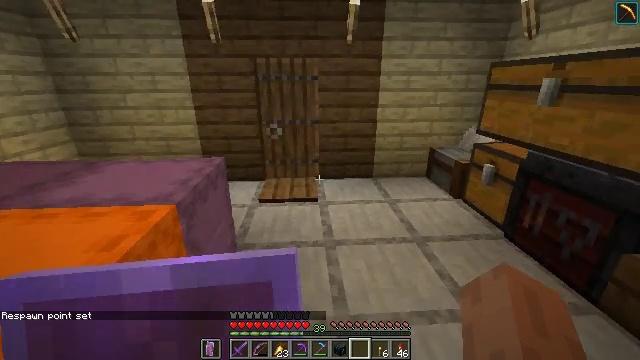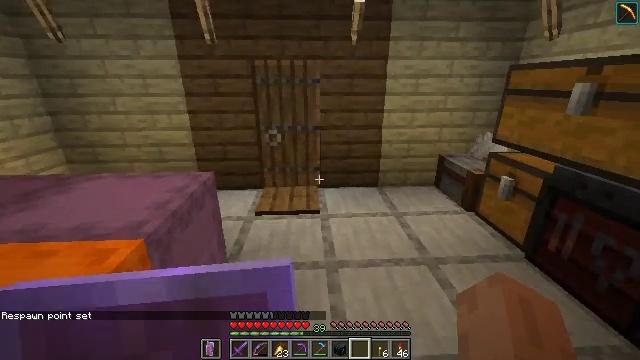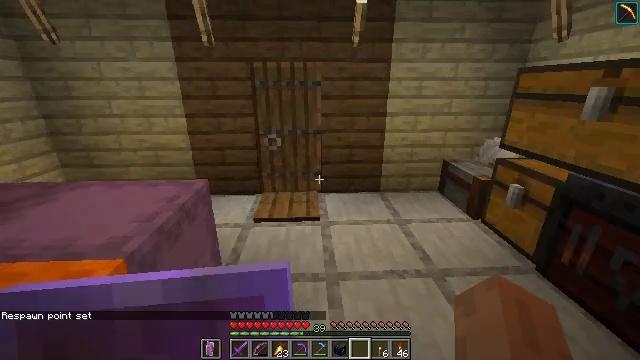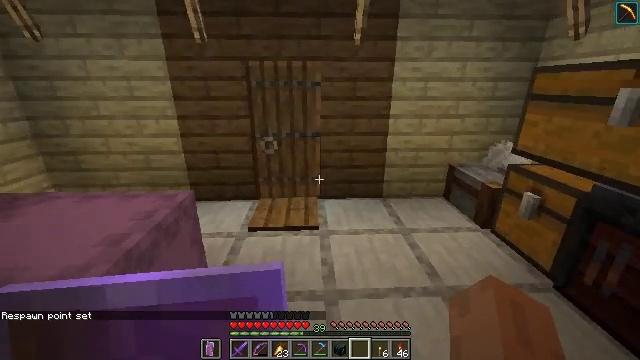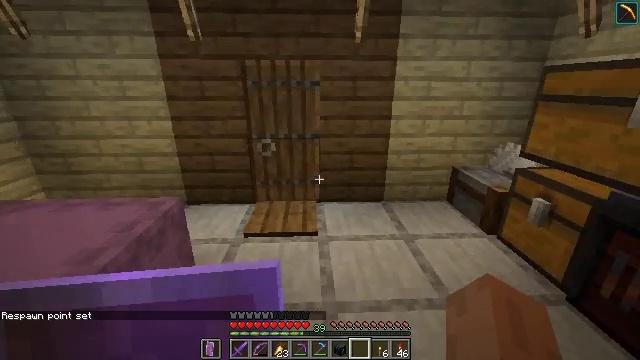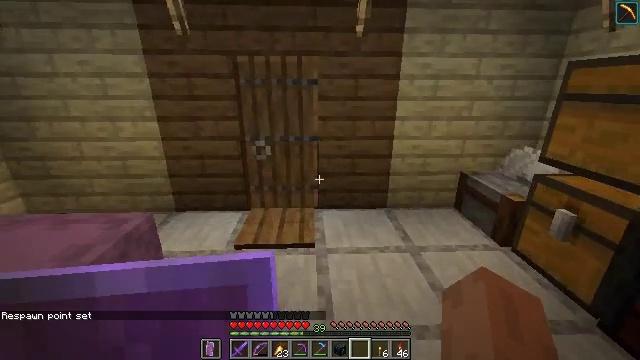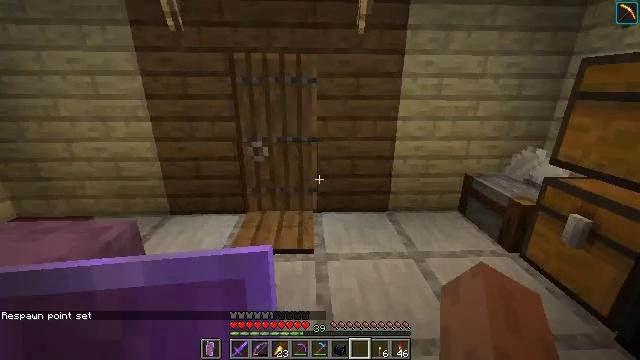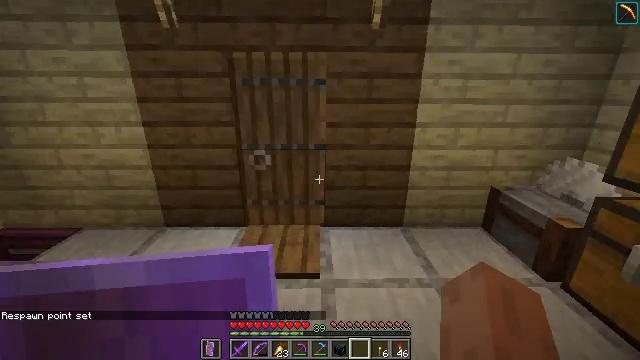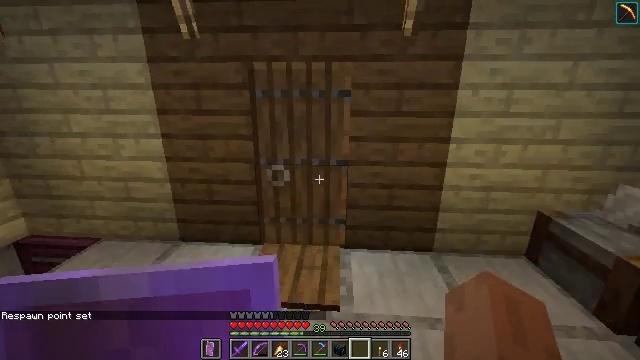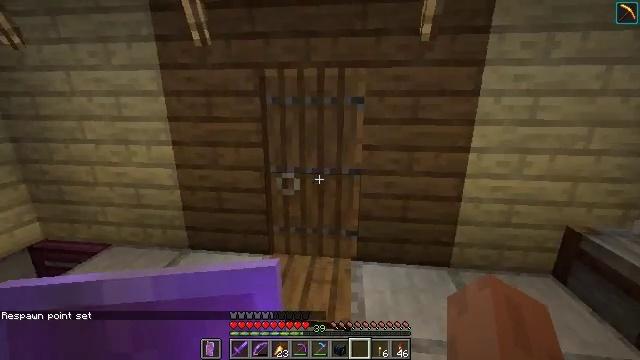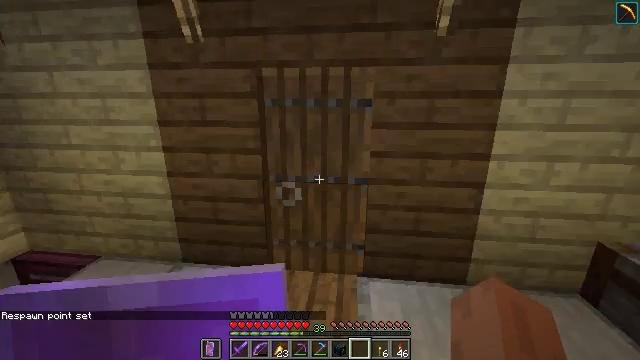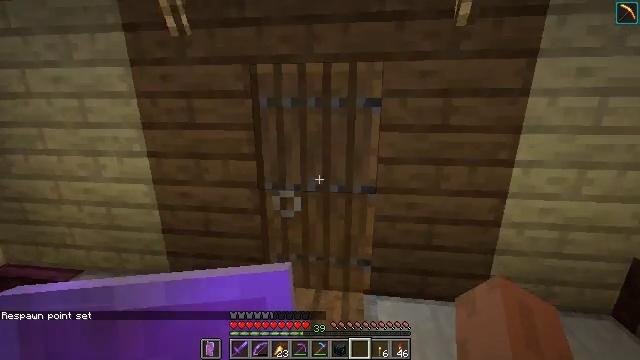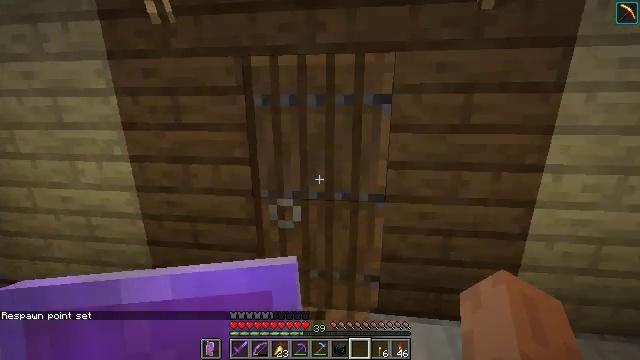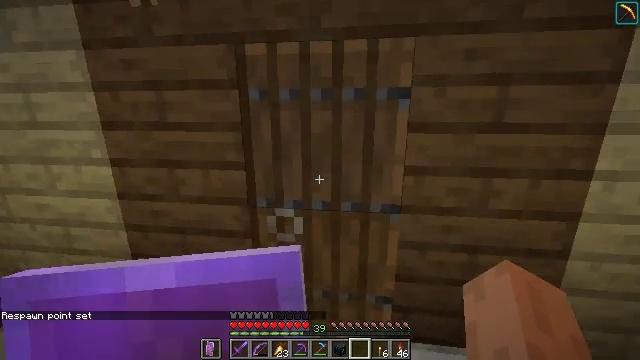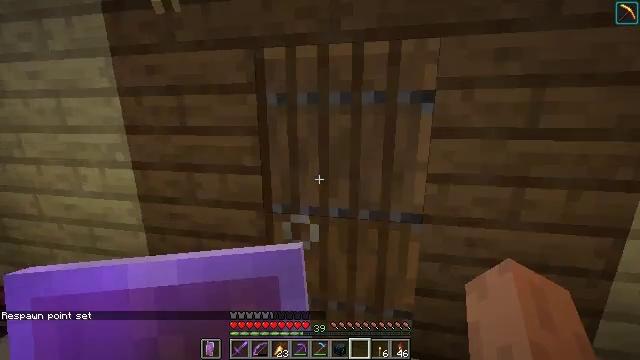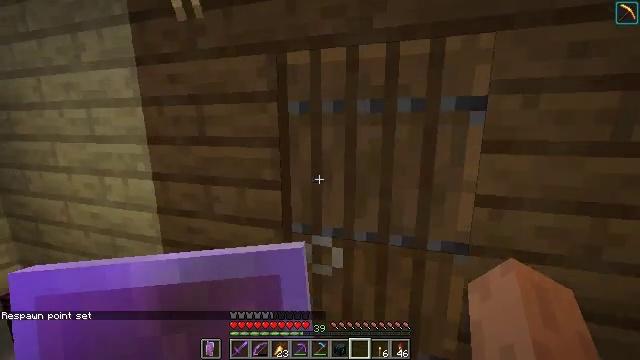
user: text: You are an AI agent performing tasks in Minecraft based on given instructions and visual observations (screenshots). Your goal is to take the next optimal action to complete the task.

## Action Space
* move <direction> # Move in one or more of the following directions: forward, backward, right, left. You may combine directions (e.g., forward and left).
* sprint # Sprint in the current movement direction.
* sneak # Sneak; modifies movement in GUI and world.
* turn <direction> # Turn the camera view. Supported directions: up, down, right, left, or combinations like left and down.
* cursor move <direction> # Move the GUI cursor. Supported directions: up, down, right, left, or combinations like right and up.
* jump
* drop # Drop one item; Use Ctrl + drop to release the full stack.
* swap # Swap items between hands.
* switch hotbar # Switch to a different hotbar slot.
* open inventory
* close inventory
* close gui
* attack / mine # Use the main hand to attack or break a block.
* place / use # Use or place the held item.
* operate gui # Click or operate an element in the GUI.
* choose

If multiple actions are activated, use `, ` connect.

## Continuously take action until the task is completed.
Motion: motion action
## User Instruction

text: Remove a tropical fish from the inventory.
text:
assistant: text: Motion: move forward
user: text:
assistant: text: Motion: move forward
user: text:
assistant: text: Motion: move forward
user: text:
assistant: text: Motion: move forward
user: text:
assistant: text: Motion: move forward
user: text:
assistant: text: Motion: move forward
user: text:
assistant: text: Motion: move forward, turn left
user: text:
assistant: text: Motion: move forward, turn left and up
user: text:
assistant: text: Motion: move forward, turn left and up
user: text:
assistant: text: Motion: move forward
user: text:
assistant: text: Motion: move forward
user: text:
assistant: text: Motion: move forward
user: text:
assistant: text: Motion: move forward
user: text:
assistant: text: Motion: move forward, turn left and up
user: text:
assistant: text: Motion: move forward, turn left and up
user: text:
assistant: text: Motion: move forward, turn left
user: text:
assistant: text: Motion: move forward
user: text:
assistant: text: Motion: move forward
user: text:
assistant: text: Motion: move forward
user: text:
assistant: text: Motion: move forward
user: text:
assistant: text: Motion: move forward, turn right
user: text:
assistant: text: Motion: move forward, turn right and up
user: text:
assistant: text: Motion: move forward, turn right
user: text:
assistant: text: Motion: turn right and down
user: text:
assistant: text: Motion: turn right
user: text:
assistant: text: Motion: turn right
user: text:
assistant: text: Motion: turn right
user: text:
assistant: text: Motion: turn right
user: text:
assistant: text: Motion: turn right
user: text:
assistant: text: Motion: no_op